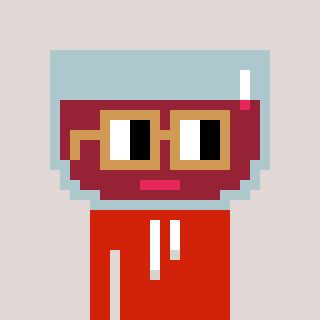
a pixel art character with square brown glasses, a wine-shaped head and a red-colored body on a warm background